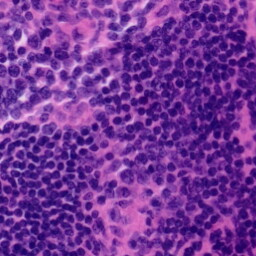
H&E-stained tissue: Tonsil